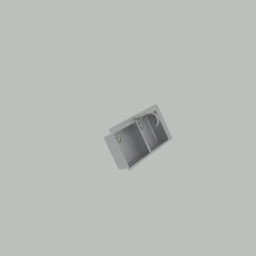
Label: appliances